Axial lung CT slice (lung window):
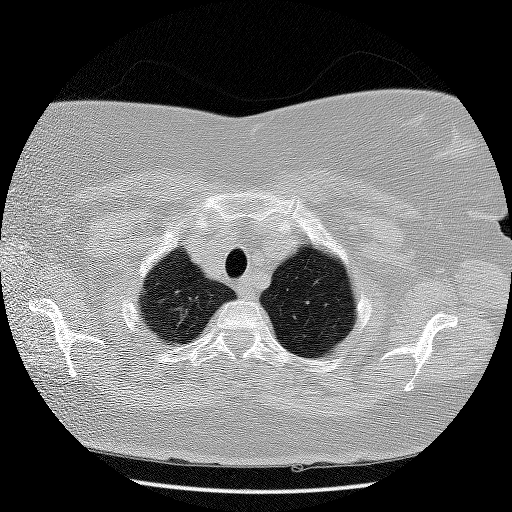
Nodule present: no